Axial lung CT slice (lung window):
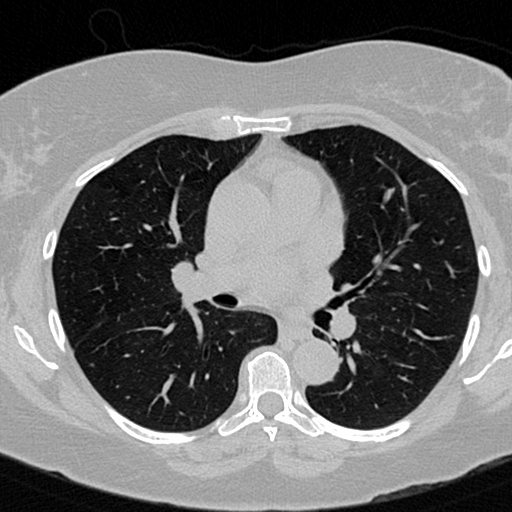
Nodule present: no